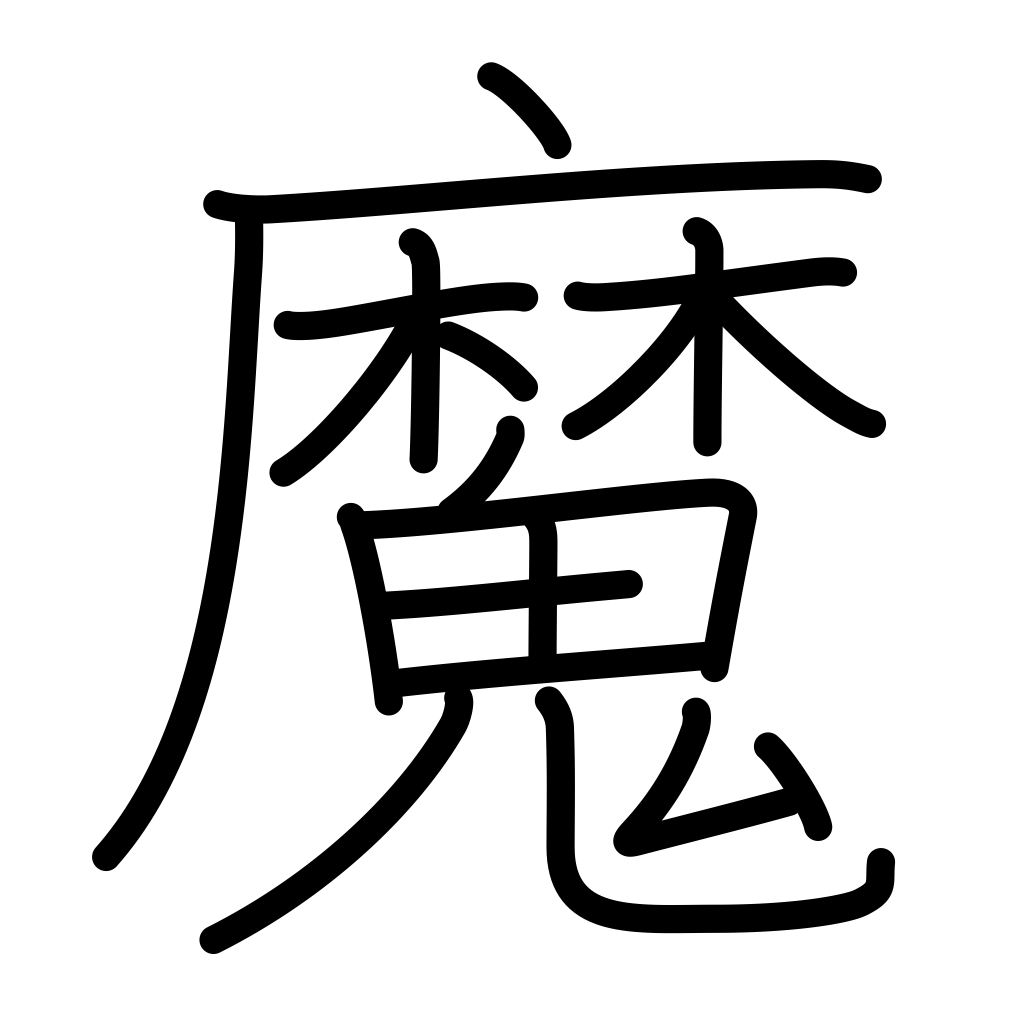
Meaning: witch, demon, evil spirit